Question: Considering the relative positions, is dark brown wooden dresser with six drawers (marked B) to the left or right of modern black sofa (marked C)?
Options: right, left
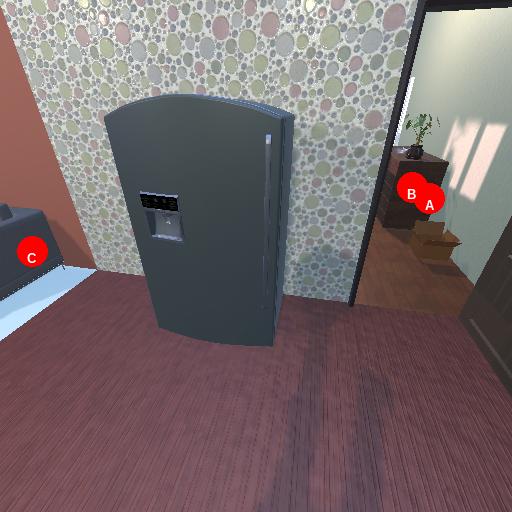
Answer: right